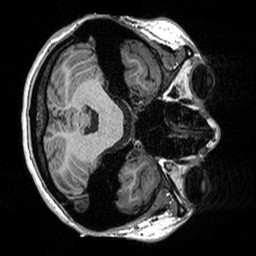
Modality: T1w
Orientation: axial
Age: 24
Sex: female
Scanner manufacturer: siemens
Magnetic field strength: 3 T
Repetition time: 2.3 s
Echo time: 0.00298 s